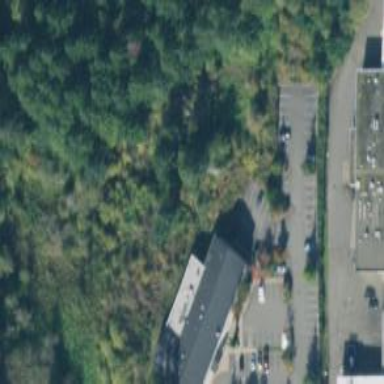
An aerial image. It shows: Building that houses fitness center.